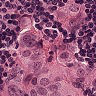
Metastatic tissue present: yes